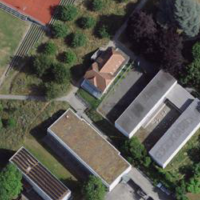
EUNIS habitat code: 55
Species observed at this site:
Fagus sylvatica
Prunus avium
Salvia pratensis